Interaction volume radius: 5 \u00c5
Interaction volume height: 10 \u00c5
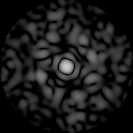
Disorder parameter: 0.8777